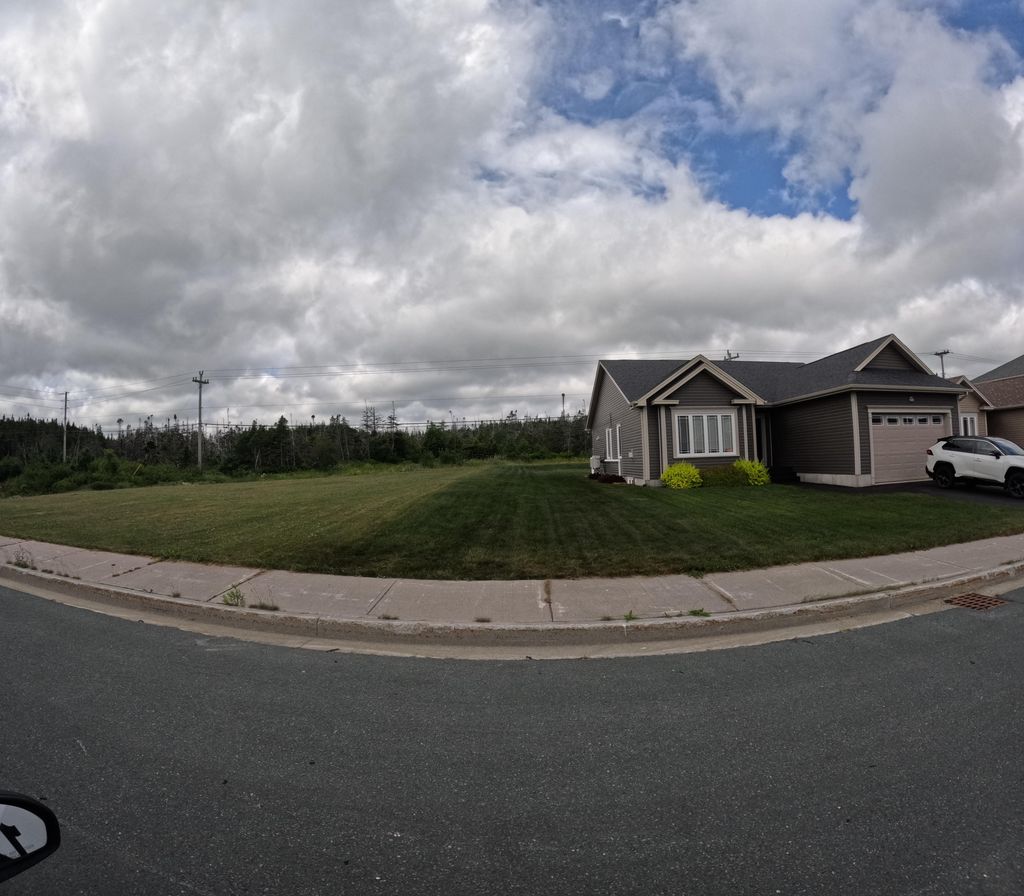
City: st_johns